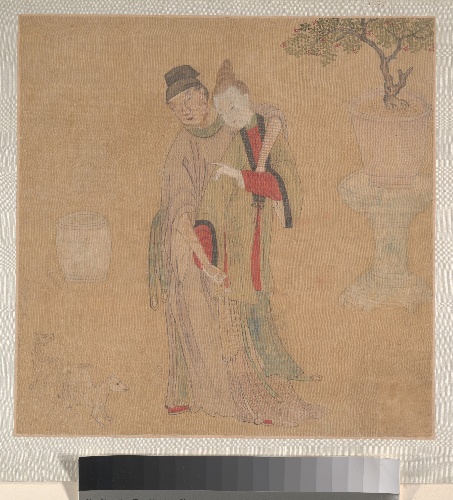
Title: 清　佚名　傳勾龍爽　番酋四歡八樂圖　冊頁|Tartar Officer with Blonde Lady
Artist: Unidentified artist
Date: 19th century
Object type: Album leaves
Classification: Paintings
Medium: Eight album leaves; color on silk
Culture: China
Period: Yuan (1271–1368)–Qing dynasty (?) (1644–1911)
Dimensions: (a): 10 1/2 x 10 1/2 in. (26.7 x 26.7 cm) 
(b): 10 1/2 x 11 1/8 in. (26.7 x 28.3 cm)  
(c): 10 1/2 x 11 1/8 in. (26.7 x 28.3 cm) 
(d): 10 1/2 x 11 in. (26.7 x 27.9 cm) 
(e) 10 1/2 x 11 in. (26.7 x 27.9 cm)
(f) 10 1/2 x 11 in. (26.7 x 27.9 cm)
(g) 10 1/2 x 11 in. (26.7 x 27.9 cm)
(h) 10 1/2 x 11 in. (26.7 x 27.9 cm)
Department: Asian Art
Credit line: Gift of A. W. Bahr, 1947
Accession year: 1947
Repository: Metropolitan Museum of Art, New York, NY
Tags: Men|Women|Dogs